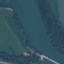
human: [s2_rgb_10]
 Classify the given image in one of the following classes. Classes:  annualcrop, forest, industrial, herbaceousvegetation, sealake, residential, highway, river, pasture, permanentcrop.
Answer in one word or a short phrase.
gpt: River